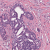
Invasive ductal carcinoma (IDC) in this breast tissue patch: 1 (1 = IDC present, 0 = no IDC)